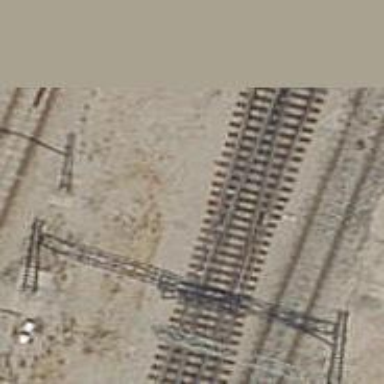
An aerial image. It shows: Railway track with electrified contact lines. This is siding track.